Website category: sports
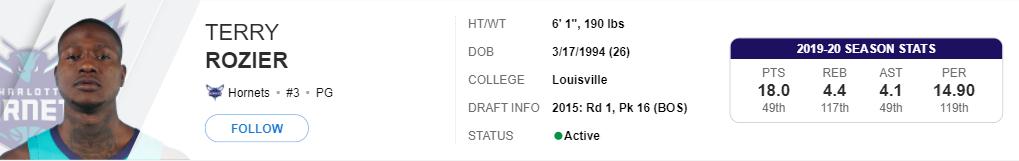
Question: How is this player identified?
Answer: Terry Rozier

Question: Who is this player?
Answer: Terry Rozier

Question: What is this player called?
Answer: Terry Rozier

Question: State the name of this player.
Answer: Terry Rozier

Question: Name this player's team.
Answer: Hornets

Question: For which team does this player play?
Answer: Hornets

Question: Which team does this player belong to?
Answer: Hornets

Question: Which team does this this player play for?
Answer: Hornets

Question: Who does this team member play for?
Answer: Hornets

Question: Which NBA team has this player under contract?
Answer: Hornets

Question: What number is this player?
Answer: #3

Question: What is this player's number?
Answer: #3

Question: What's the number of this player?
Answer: #3

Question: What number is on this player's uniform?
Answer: #3

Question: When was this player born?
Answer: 3/17/1994

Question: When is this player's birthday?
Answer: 3/17/1994

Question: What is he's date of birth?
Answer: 3/17/1994

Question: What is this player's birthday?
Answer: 3/17/1994

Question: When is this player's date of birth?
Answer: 3/17/1994

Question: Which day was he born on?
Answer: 3/17/1994

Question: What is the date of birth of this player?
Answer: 3/17/1994

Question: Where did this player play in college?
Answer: Louisville

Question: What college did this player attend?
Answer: Louisville

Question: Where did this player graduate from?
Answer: Louisville

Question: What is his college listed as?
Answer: Louisville

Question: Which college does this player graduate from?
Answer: Louisville

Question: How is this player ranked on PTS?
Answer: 18.0

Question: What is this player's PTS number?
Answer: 18.0

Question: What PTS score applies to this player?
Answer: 18.0

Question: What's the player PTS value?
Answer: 18.0

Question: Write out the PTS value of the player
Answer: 18.0

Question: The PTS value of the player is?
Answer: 18.0

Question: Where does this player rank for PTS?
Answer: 49th

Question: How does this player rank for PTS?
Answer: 49th

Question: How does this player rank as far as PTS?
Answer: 49th

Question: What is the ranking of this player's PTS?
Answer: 49th

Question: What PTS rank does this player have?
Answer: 49th

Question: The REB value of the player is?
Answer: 4.4

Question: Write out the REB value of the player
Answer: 4.4

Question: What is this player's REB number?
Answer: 4.4

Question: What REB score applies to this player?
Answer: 4.4

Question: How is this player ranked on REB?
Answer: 4.4

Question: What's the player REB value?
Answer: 4.4

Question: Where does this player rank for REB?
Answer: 117th

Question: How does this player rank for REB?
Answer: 117th

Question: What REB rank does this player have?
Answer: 117th

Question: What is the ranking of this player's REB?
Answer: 117th

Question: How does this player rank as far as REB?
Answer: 117th

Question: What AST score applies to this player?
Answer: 4.1

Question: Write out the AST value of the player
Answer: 4.1

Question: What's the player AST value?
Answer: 4.1

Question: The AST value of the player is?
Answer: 4.1

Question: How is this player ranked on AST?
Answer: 4.1

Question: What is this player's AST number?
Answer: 4.1

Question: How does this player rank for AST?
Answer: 49th

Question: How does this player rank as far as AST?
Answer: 49th

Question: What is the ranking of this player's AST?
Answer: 49th

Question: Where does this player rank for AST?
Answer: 49th

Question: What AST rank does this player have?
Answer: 49th

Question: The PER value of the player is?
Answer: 14.90

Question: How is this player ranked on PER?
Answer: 14.90

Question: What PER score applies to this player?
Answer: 14.90

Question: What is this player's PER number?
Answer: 14.90

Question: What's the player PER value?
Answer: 14.90